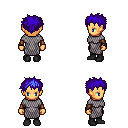
a pixel art fantasy rpg character, female body template, human, tanned skin, chain mail, magenta pants, blue bedhead hairstyle, cloth bracers, black shoes, four views (front, back, left, right), 2x2 character sprite sheet, small pixel art, hard edges, no anti-aliasing